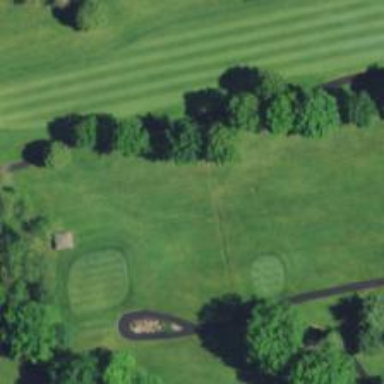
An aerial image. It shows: Grassy area designated as golf fairway.